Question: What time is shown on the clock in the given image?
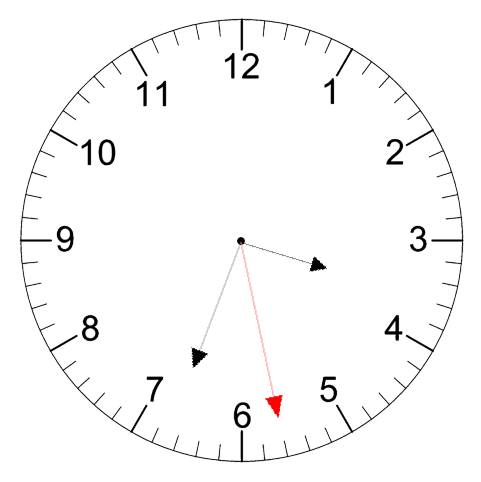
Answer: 03:33:28